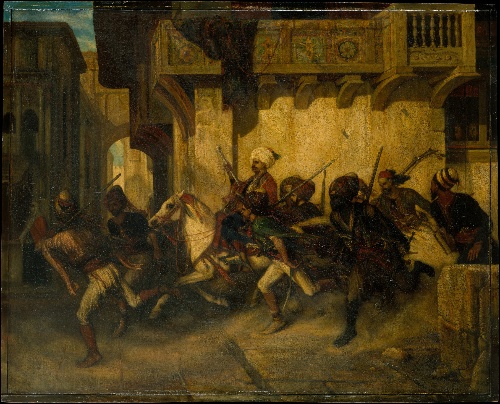
Title: The Turkish Patrol
Artist: Alexandre-Gabriel Decamps
Artist bio: French, Paris 1803–1860 Fontainebleau
Object type: Painting
Classification: Paintings
Medium: Oil on canvas
Dimensions: 29 1/4 x 36 3/8 in. (74.3 x 92.4 cm)
Department: European Paintings
Credit line: Catharine Lorillard Wolfe Collection, Bequest of Catharine Lorillard Wolfe, 1887
Accession year: 1887
Repository: Metropolitan Museum of Art, New York, NY
Tags: Military|Weapons|Men|Orientalist|Horses